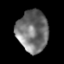
Tissue: lung
Cell type: Epithelial cells
Senescence score: 0.1954
Nuclear area (px): 1275
Mean DAPI intensity: 114.415